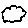
Label: cloud